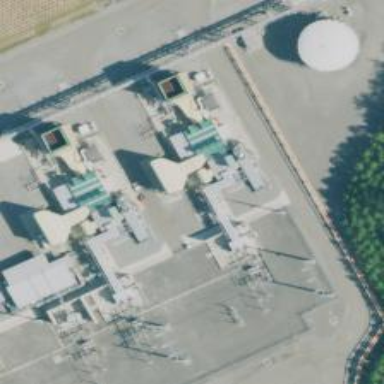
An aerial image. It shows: Gas-powered generator. It is gas turbine type generator.